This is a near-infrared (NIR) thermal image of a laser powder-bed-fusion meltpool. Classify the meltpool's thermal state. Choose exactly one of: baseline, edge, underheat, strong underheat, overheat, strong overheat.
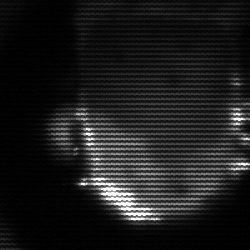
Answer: baseline